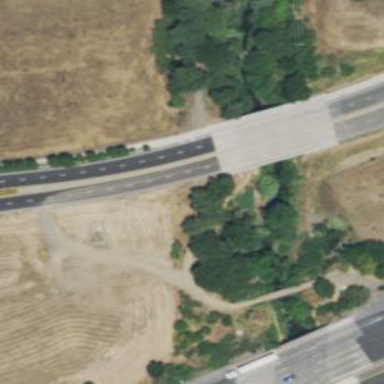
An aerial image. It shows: Secondary road with bridge.